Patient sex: F
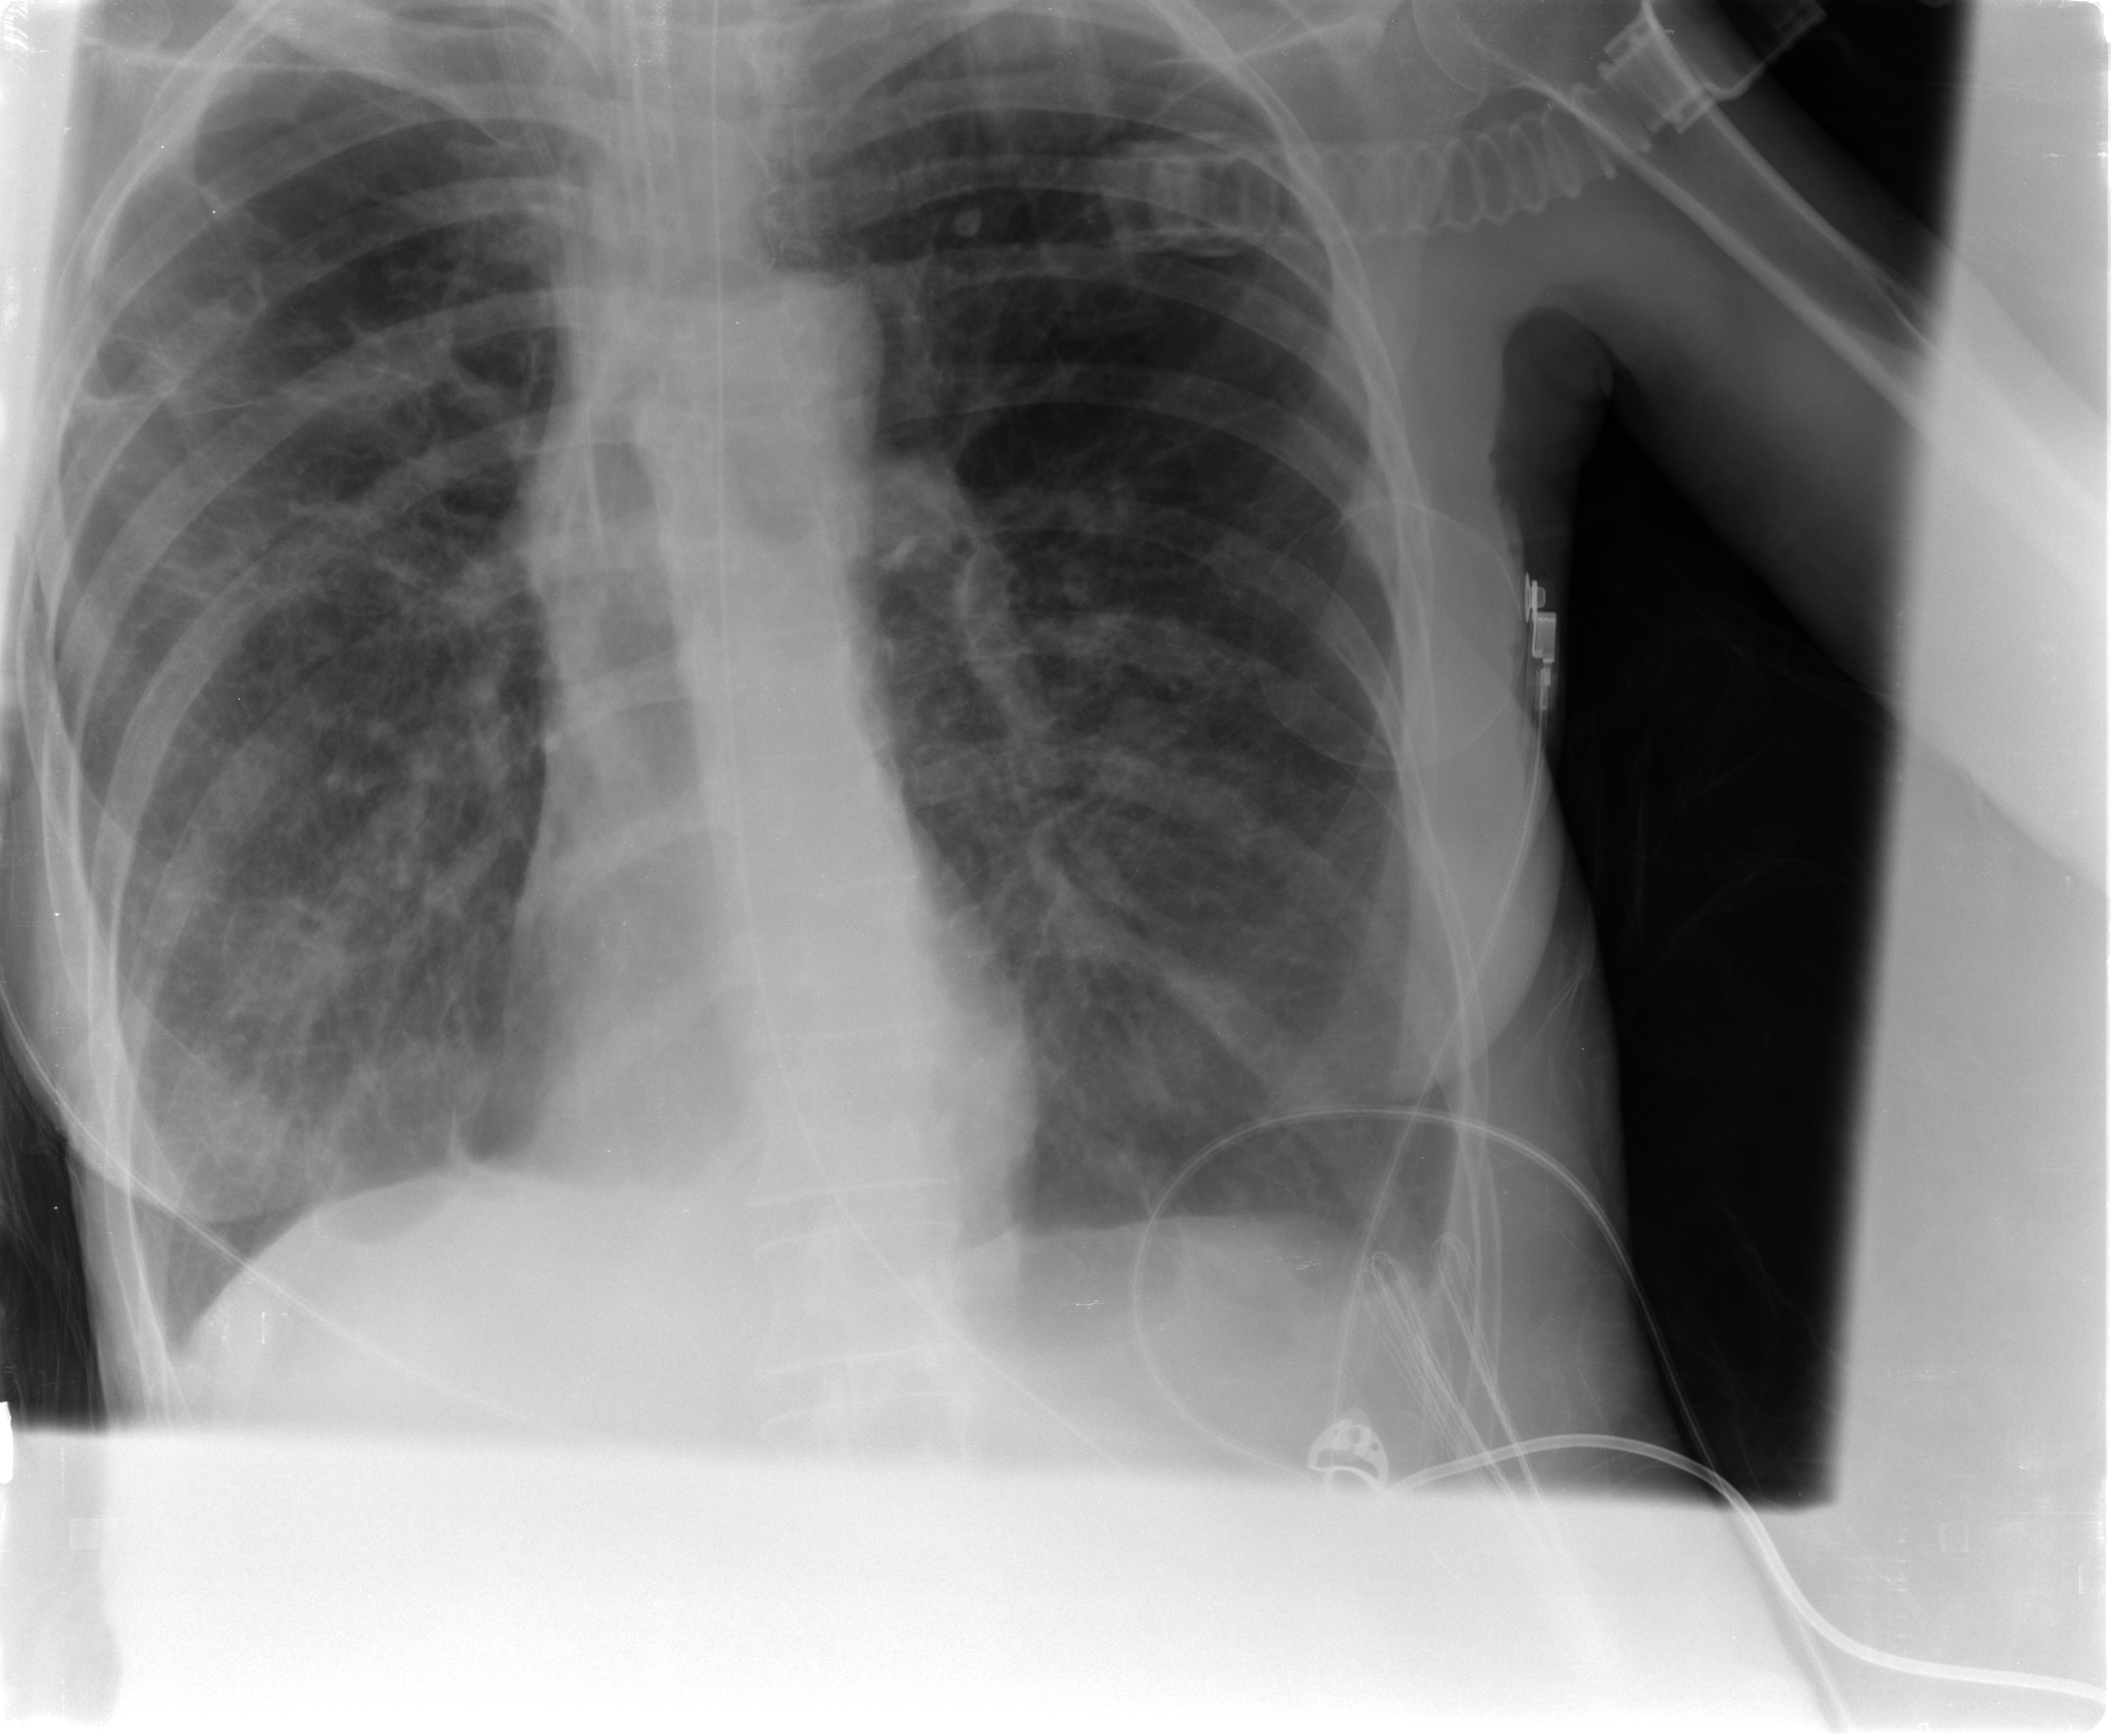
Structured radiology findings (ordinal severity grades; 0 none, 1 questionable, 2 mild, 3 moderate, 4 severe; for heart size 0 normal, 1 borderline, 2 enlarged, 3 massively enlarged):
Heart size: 0
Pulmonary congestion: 0
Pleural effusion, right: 2
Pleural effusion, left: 2
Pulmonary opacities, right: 2
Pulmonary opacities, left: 2
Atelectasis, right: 2
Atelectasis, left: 2